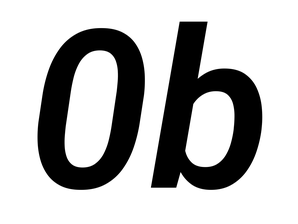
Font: Roboto-Italic_SemiBold_Italic